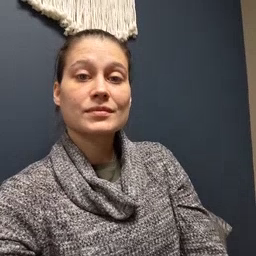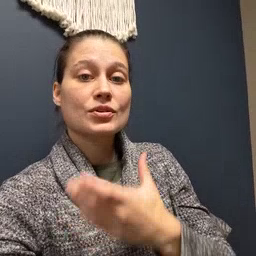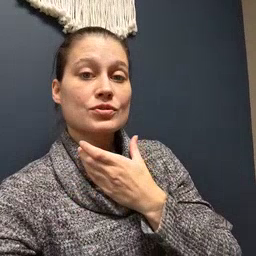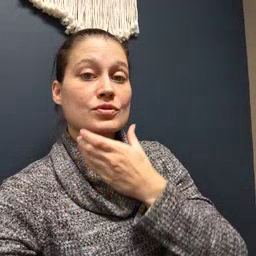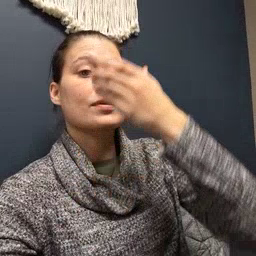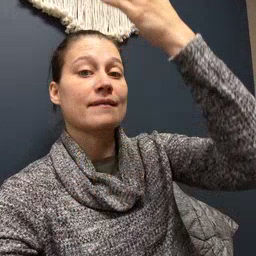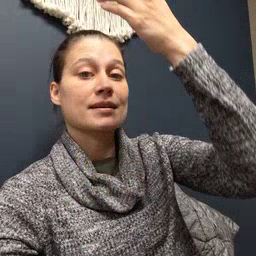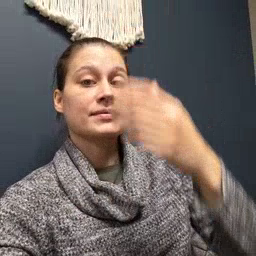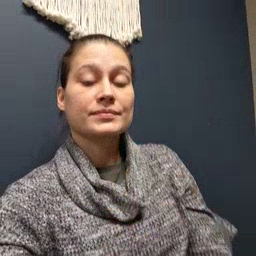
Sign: giraffe